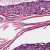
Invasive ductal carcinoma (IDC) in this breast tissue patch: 0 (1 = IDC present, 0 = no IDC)